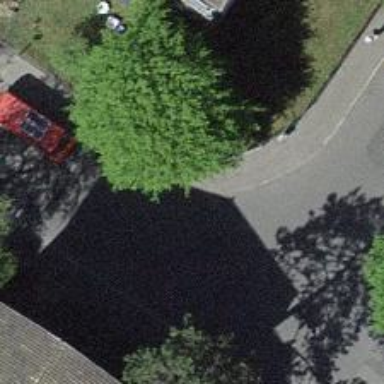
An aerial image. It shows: Kerb serving as barrier.